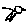
Label: bird